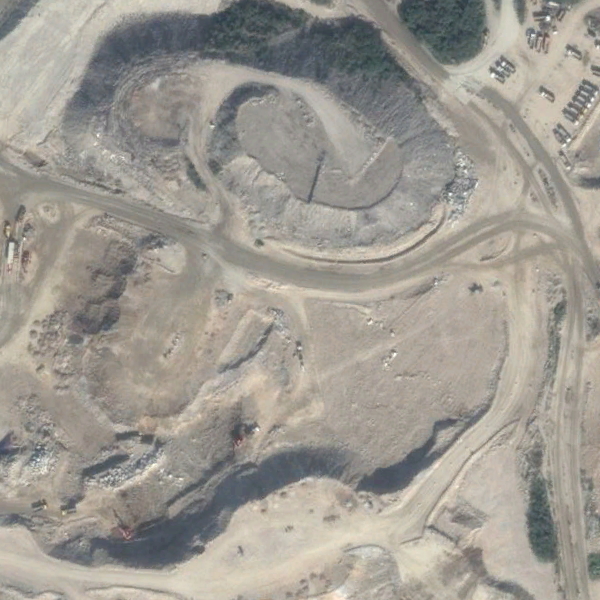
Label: BareLand